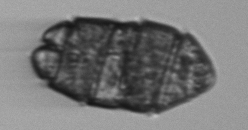
Label: Margalefidinium